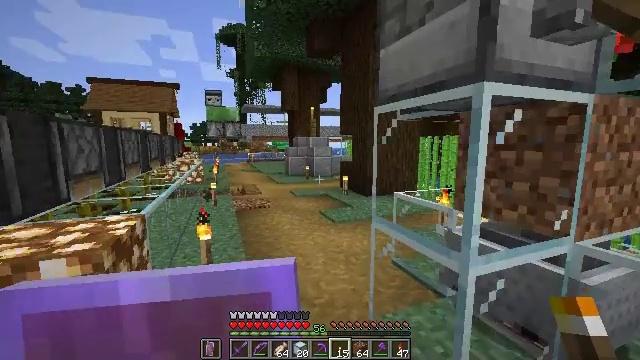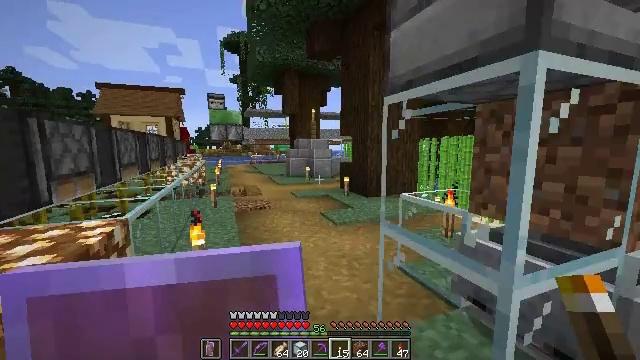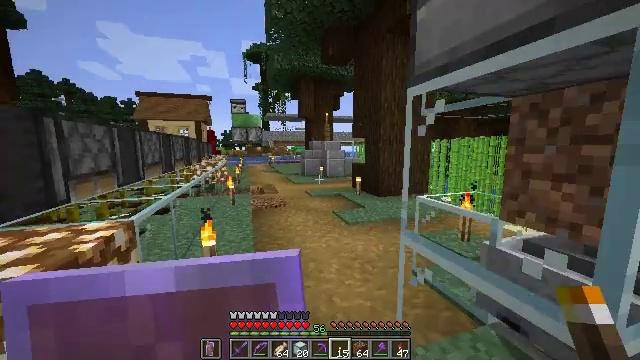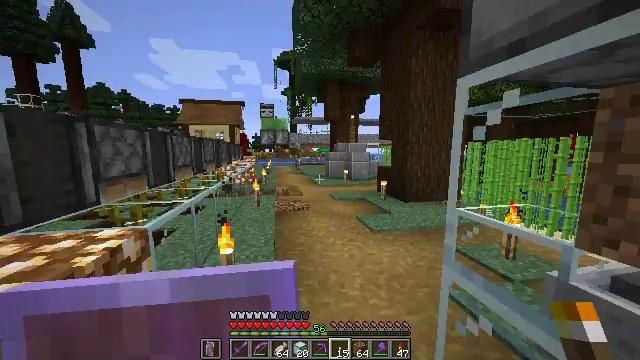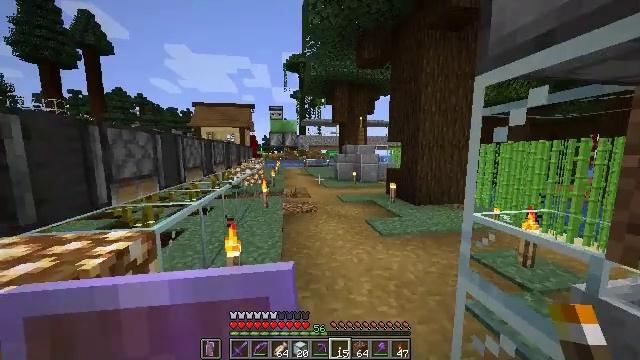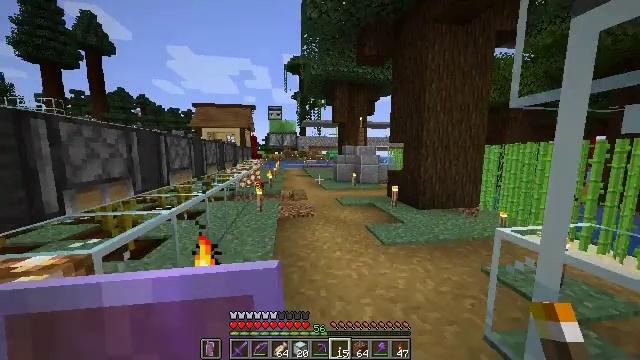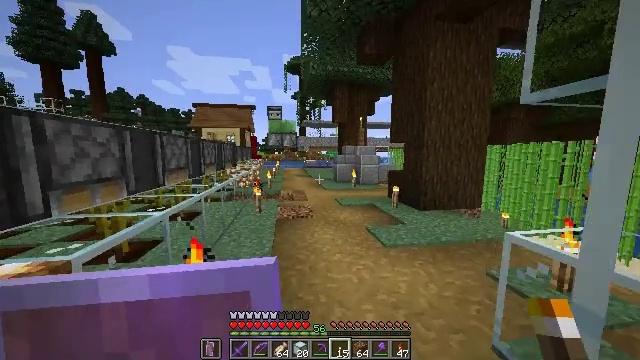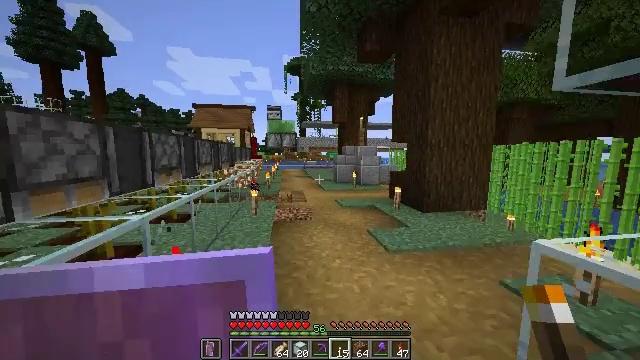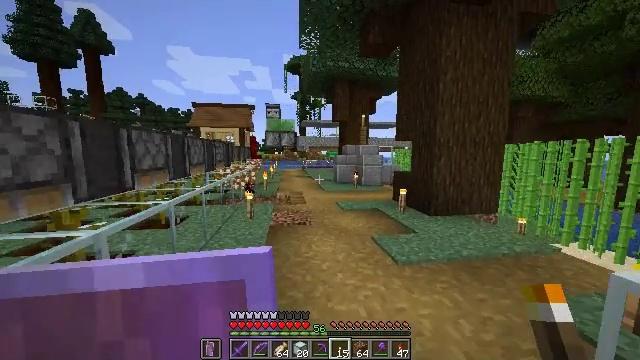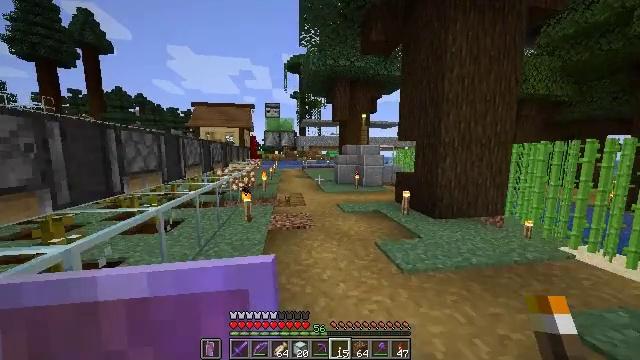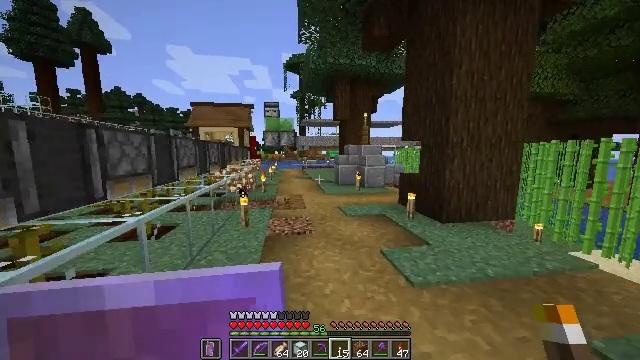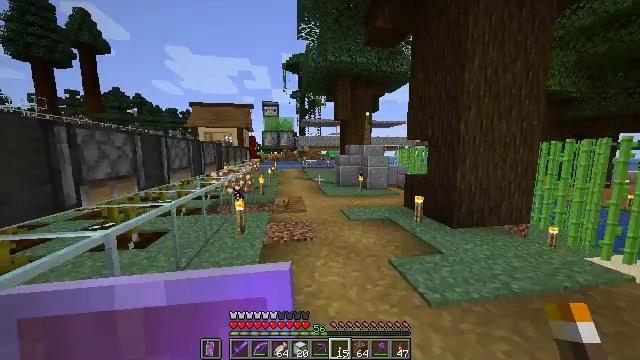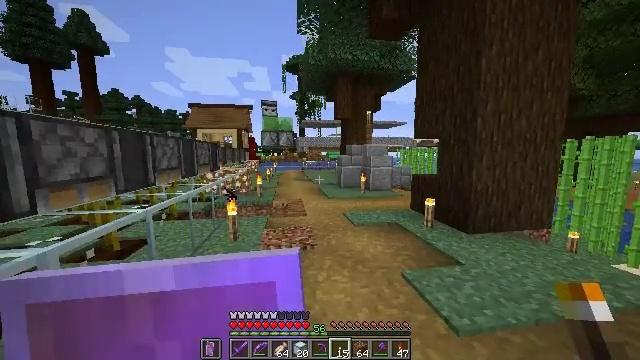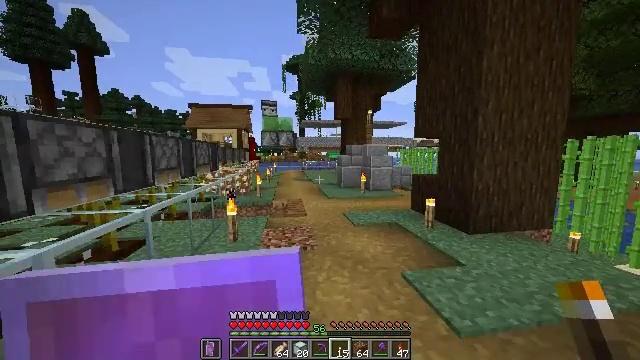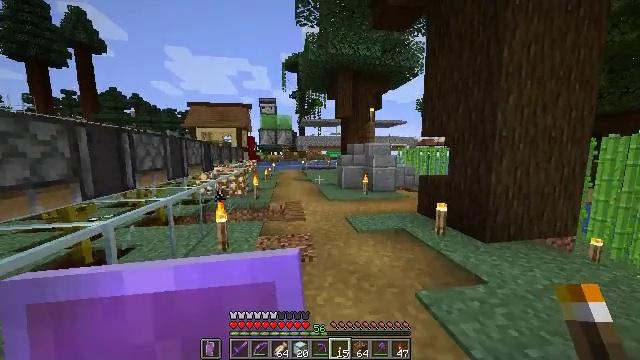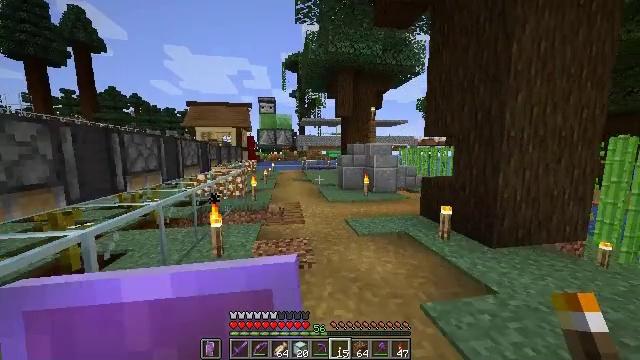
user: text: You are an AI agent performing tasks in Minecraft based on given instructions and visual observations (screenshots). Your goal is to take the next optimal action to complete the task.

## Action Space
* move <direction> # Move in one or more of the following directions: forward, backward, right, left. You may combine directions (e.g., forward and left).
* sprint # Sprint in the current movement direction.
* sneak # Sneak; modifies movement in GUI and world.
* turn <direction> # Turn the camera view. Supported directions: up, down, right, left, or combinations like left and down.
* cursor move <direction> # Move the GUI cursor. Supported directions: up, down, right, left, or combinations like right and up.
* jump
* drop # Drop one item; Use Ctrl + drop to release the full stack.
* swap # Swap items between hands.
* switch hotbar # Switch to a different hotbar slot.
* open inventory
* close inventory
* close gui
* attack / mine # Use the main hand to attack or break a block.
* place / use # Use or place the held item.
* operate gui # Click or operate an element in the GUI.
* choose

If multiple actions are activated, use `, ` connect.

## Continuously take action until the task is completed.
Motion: motion action
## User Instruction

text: Get cactus from the sandy areas.
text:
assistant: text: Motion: move forward, sprint
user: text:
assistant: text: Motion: move forward, sprint, turn left
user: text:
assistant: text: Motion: move forward, sprint, turn left
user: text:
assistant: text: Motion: move forward, sprint, turn left
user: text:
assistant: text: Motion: move forward, sprint
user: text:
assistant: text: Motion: move forward, sprint
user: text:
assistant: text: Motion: move forward, sprint
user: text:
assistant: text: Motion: move forward, sprint
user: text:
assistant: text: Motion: move forward, sprint
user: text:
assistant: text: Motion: move forward, sprint
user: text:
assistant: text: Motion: move forward, sprint
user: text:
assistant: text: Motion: move forward, sprint
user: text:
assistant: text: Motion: move forward, sprint
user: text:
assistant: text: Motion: move forward, sprint
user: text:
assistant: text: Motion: move forward, sprint
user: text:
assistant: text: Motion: move forward, sprint
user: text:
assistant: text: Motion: move forward, sprint
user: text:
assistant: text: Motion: move forward, sprint, turn left
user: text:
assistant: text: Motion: move forward, sprint, turn left
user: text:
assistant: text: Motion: move forward, sprint, jump
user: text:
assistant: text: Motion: move forward, sprint, jump
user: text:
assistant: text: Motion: move forward, sprint, jump
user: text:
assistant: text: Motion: move forward, sprint
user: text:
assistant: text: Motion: move forward, sprint
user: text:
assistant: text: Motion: move forward, sprint
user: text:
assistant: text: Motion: move forward, sprint
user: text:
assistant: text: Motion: move forward, sprint
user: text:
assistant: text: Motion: move forward, sprint
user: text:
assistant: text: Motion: move forward, sprint
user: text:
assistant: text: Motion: move forward, sprint